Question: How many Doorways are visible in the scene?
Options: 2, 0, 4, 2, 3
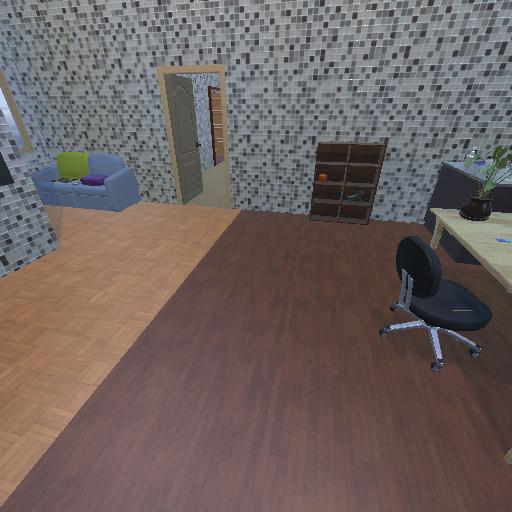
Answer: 2